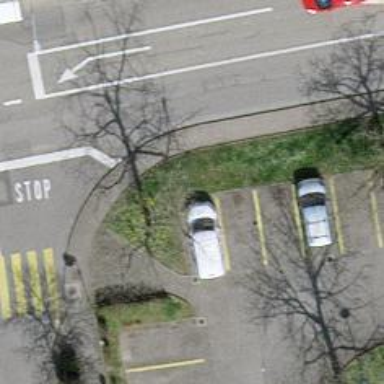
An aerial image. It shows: Asphalt sidewalk along the footway.